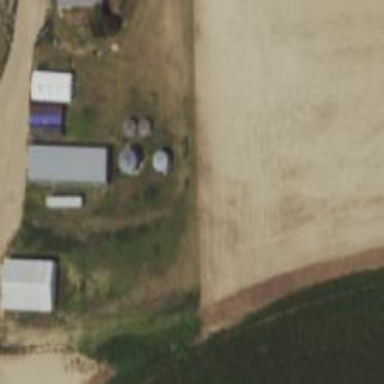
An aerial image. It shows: Silo.